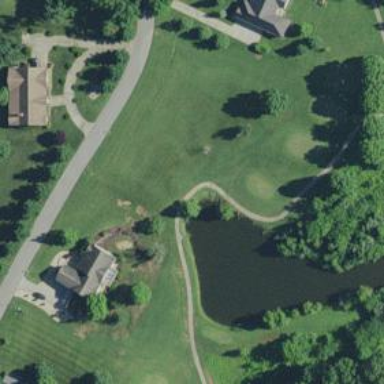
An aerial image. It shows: Service road designated as golf cart path.